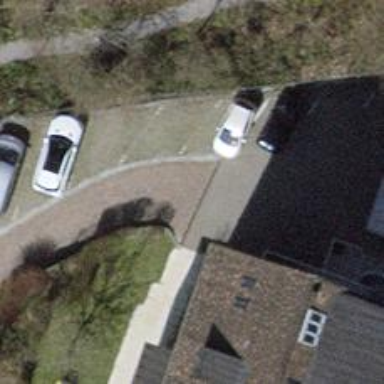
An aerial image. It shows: Driveway.